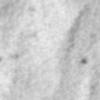
Label: no_change